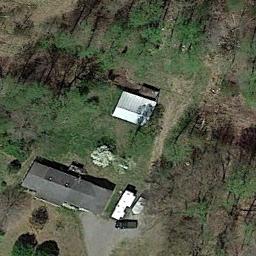
Label: residential